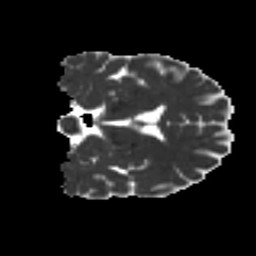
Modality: MD
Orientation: coronal
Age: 37
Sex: male
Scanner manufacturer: ge
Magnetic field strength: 3 T
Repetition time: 7.8 s
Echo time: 0.061 s